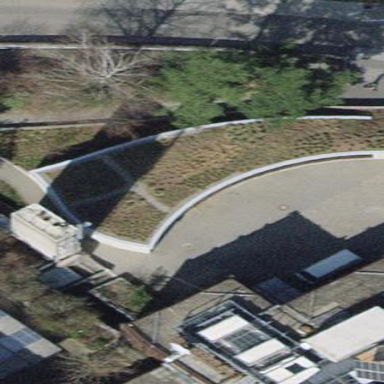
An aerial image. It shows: Building with skillion roof covered in green grass.